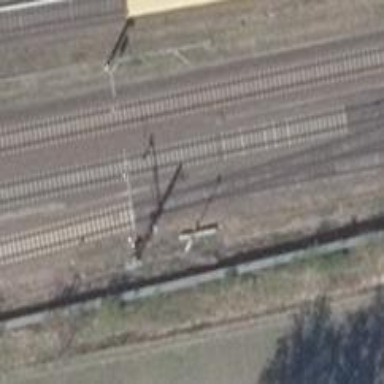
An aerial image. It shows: Railway switch with the turnout on the right side.